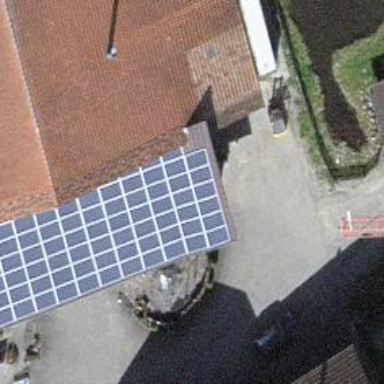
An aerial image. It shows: Solar photovoltaic panel generator.